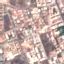
Label: Residential